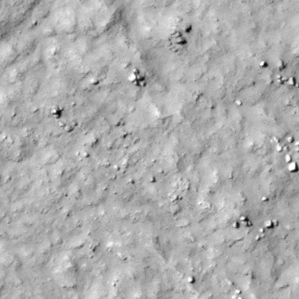
Label: non_frost